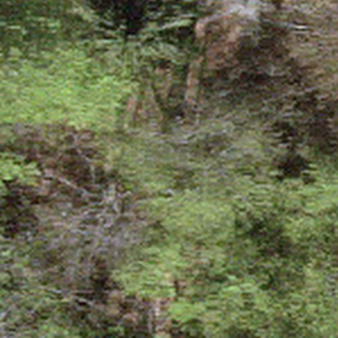
Label: other